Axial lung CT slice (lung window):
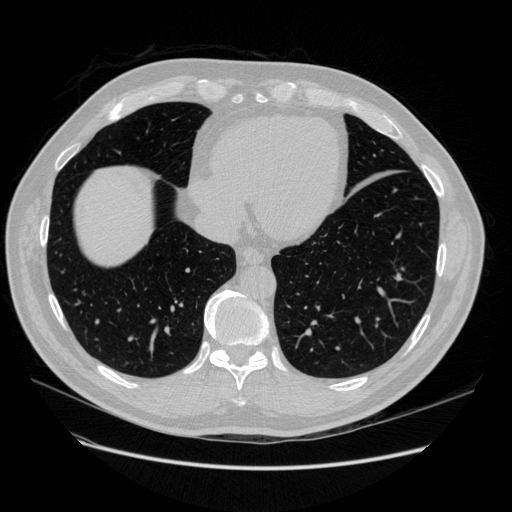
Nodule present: no